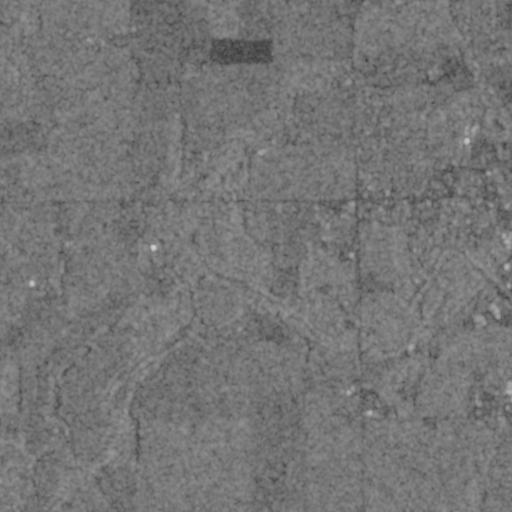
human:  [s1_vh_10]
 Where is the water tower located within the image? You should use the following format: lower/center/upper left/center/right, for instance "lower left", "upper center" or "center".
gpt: The water tower is located in the lower right of the image.
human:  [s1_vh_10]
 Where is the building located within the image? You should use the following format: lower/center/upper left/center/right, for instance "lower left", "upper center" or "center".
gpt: The building is located in the right of the image.
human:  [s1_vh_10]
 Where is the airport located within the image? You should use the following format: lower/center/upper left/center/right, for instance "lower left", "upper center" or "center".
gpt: There is no airport in the image.

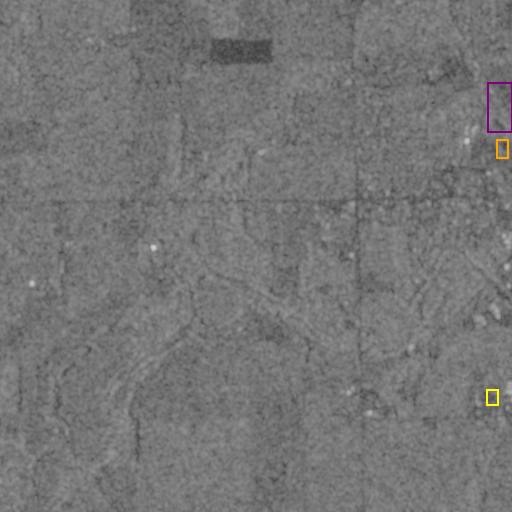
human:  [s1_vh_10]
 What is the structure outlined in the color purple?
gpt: The structure outlined in purple is a park.
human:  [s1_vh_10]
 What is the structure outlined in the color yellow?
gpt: The structure outlined in yellow is a building.
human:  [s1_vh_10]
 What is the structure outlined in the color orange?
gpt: The structure outlined in orange is a building.
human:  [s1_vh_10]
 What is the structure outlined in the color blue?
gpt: There is no blue outline.